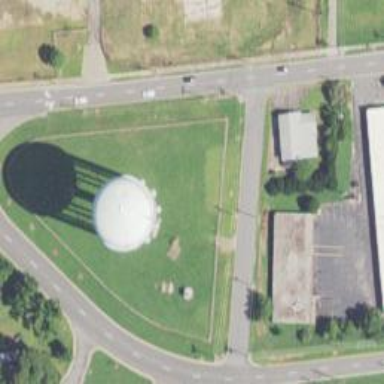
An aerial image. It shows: Water tower that is man-made.